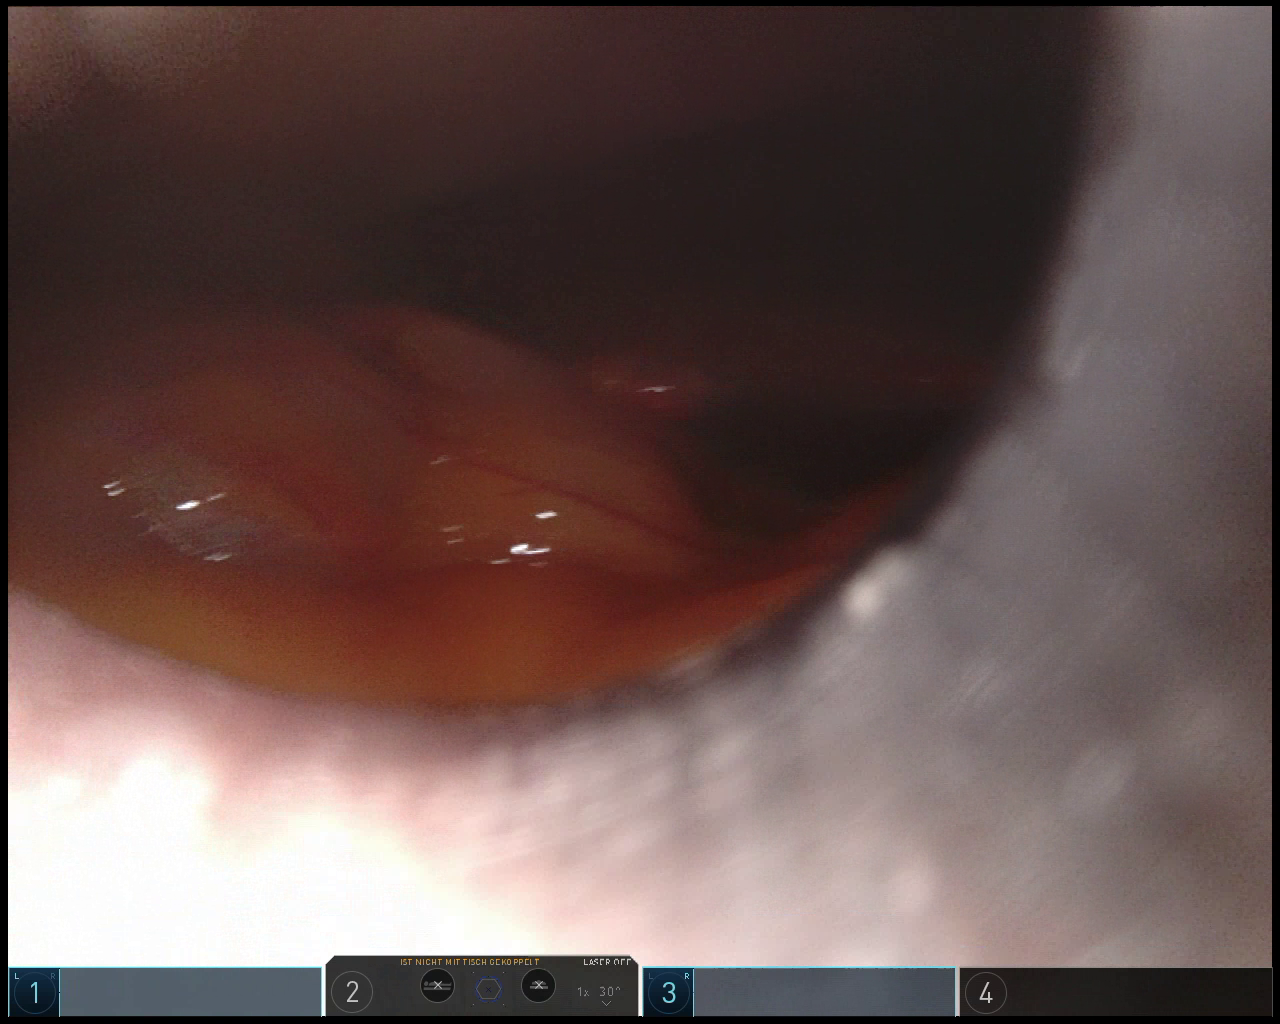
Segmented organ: liver
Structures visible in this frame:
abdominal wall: yes
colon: yes
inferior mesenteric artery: no
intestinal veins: no
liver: yes
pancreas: no
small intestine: no
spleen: no
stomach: no
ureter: no
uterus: no
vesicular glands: no